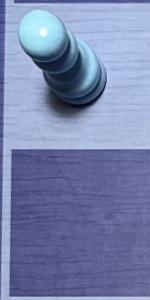
Label: Empty